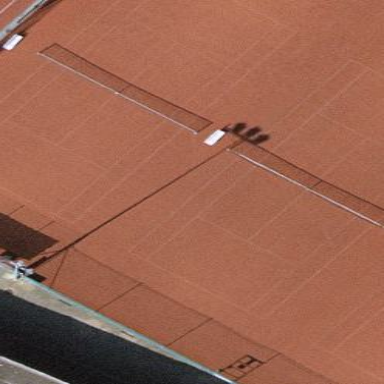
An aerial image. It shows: Tennis court on pitch designated for leisure land.